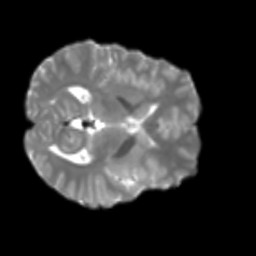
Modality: T2w
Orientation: axial
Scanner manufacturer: siemens
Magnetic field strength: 3 T
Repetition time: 4 s
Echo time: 0.0594 s